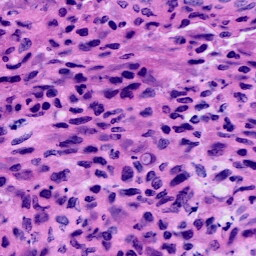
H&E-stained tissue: Cervix